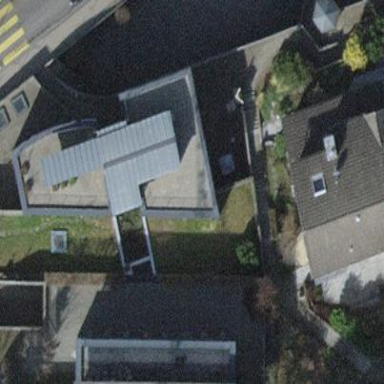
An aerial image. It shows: Office building.